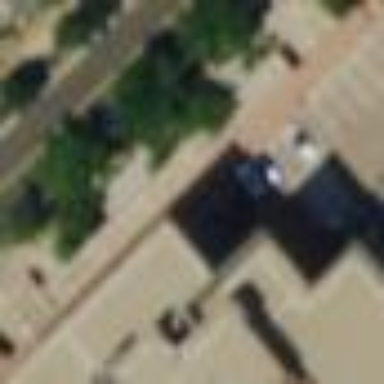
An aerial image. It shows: Close-up view of roof part of building.